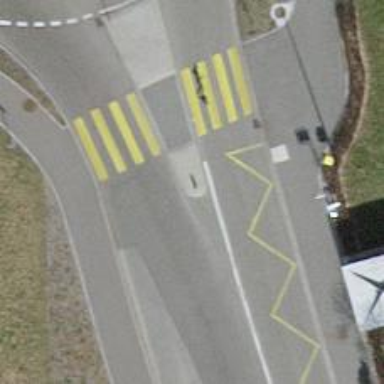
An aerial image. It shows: Bus stop with stop position for public transport.